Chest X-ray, PA view. Patient: 76 years old, sex M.
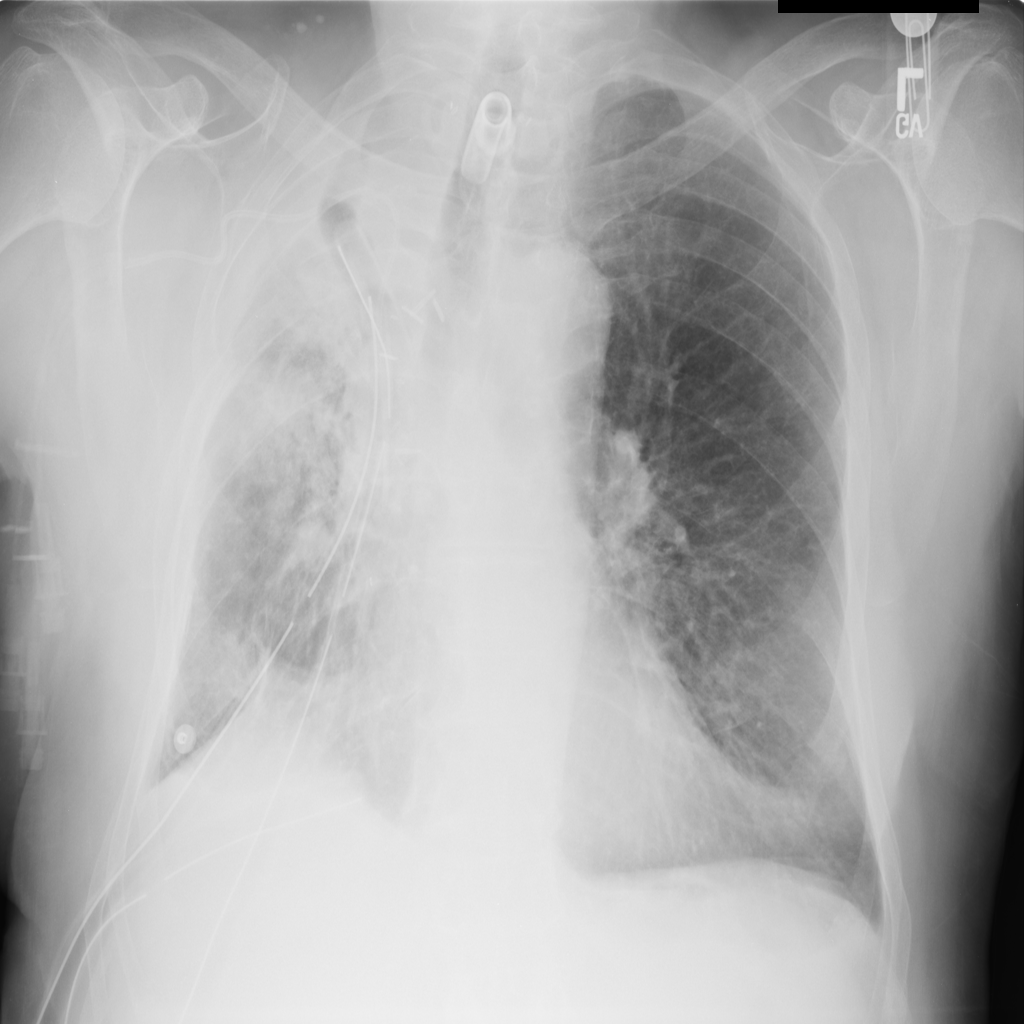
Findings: No Finding